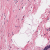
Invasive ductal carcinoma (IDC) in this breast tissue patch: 0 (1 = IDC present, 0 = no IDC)